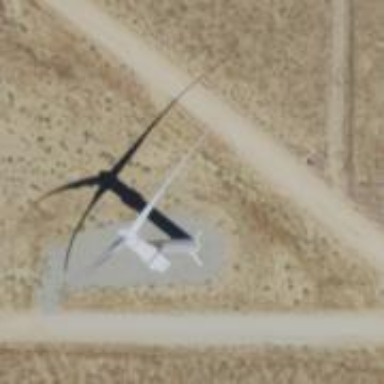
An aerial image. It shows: Wind generator with horizontal axis. The wind turbine is from Vestas.